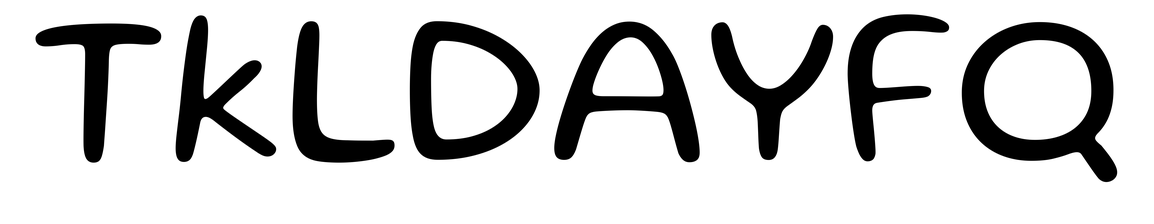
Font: Gluten_Light